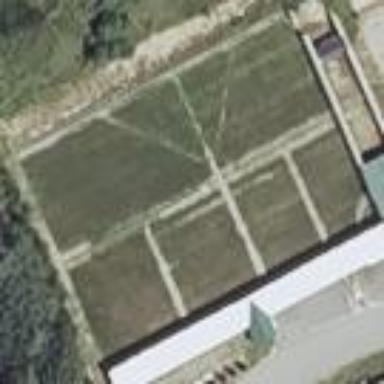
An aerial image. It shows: Shooting range on leisure land pitch.